Question: The image assets Xcode feature lets me load different bitmaps for different display resolutions (1, 2, 3), different device families (iPad, iPhone, Mac) and different size classes (any, compact, regular).

Is there a way to specify separate bitmaps for different iPhone models, too? For example, can I specify a different bitmap to be loaded on an iPhone 6 and a different bitmap for an iPhone 6 Plus?
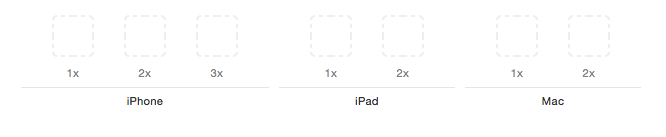
Answer: No, you can't. The best you can do is having a specific Retina 4'' @2x image aside from the regular @2x one.